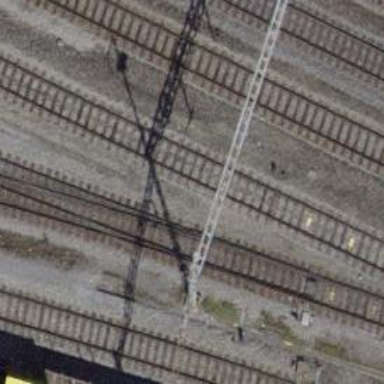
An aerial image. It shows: Railway switch.